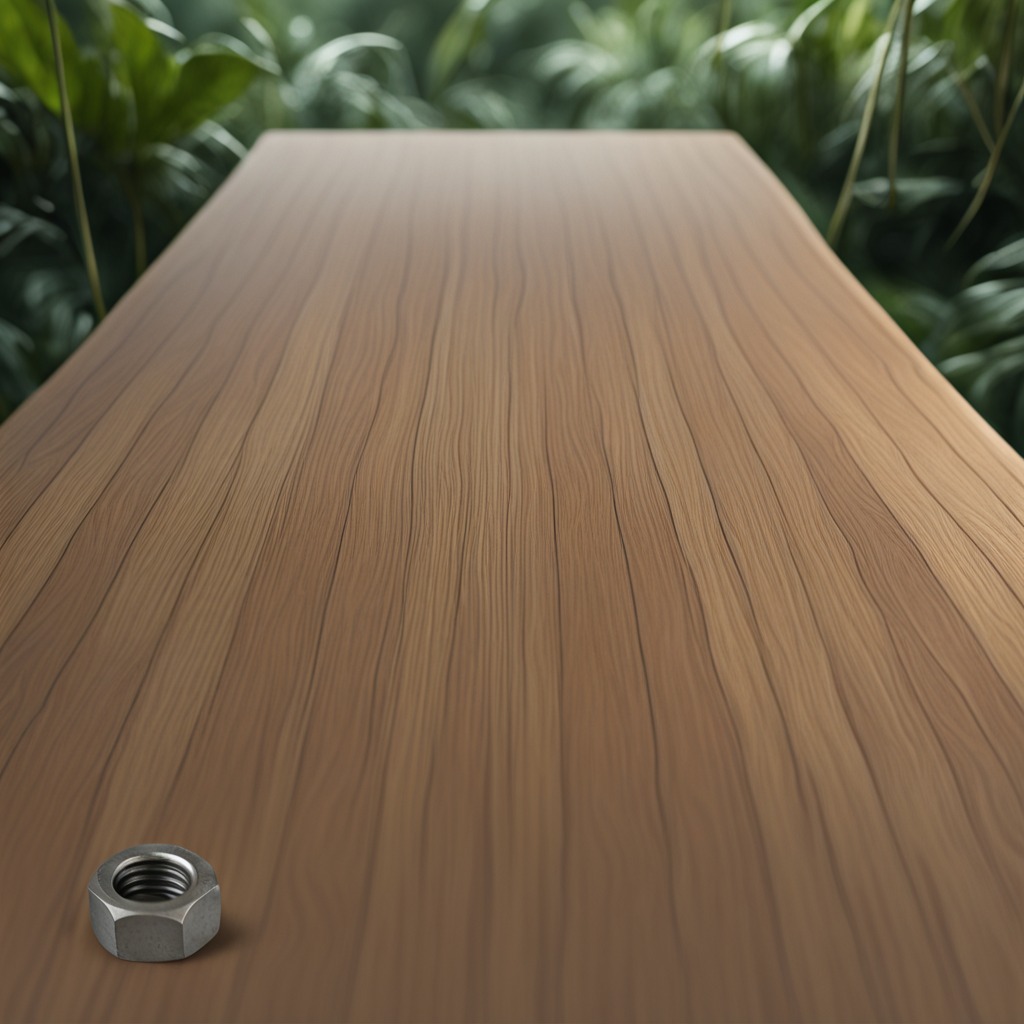
A metal nut is lying on a wooden table inside a jungle field workshop tent humid ambient light worn but